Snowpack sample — Buffalo Mountain, Silverthorne, Colorado, USA (2/22/26, 2:02 PM MST)
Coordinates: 39.622, -106.113
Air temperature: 33 °F
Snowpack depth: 63 cm
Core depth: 10 cm
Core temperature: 32 °F
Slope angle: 11°, slope face: 116°
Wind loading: low
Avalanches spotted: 0
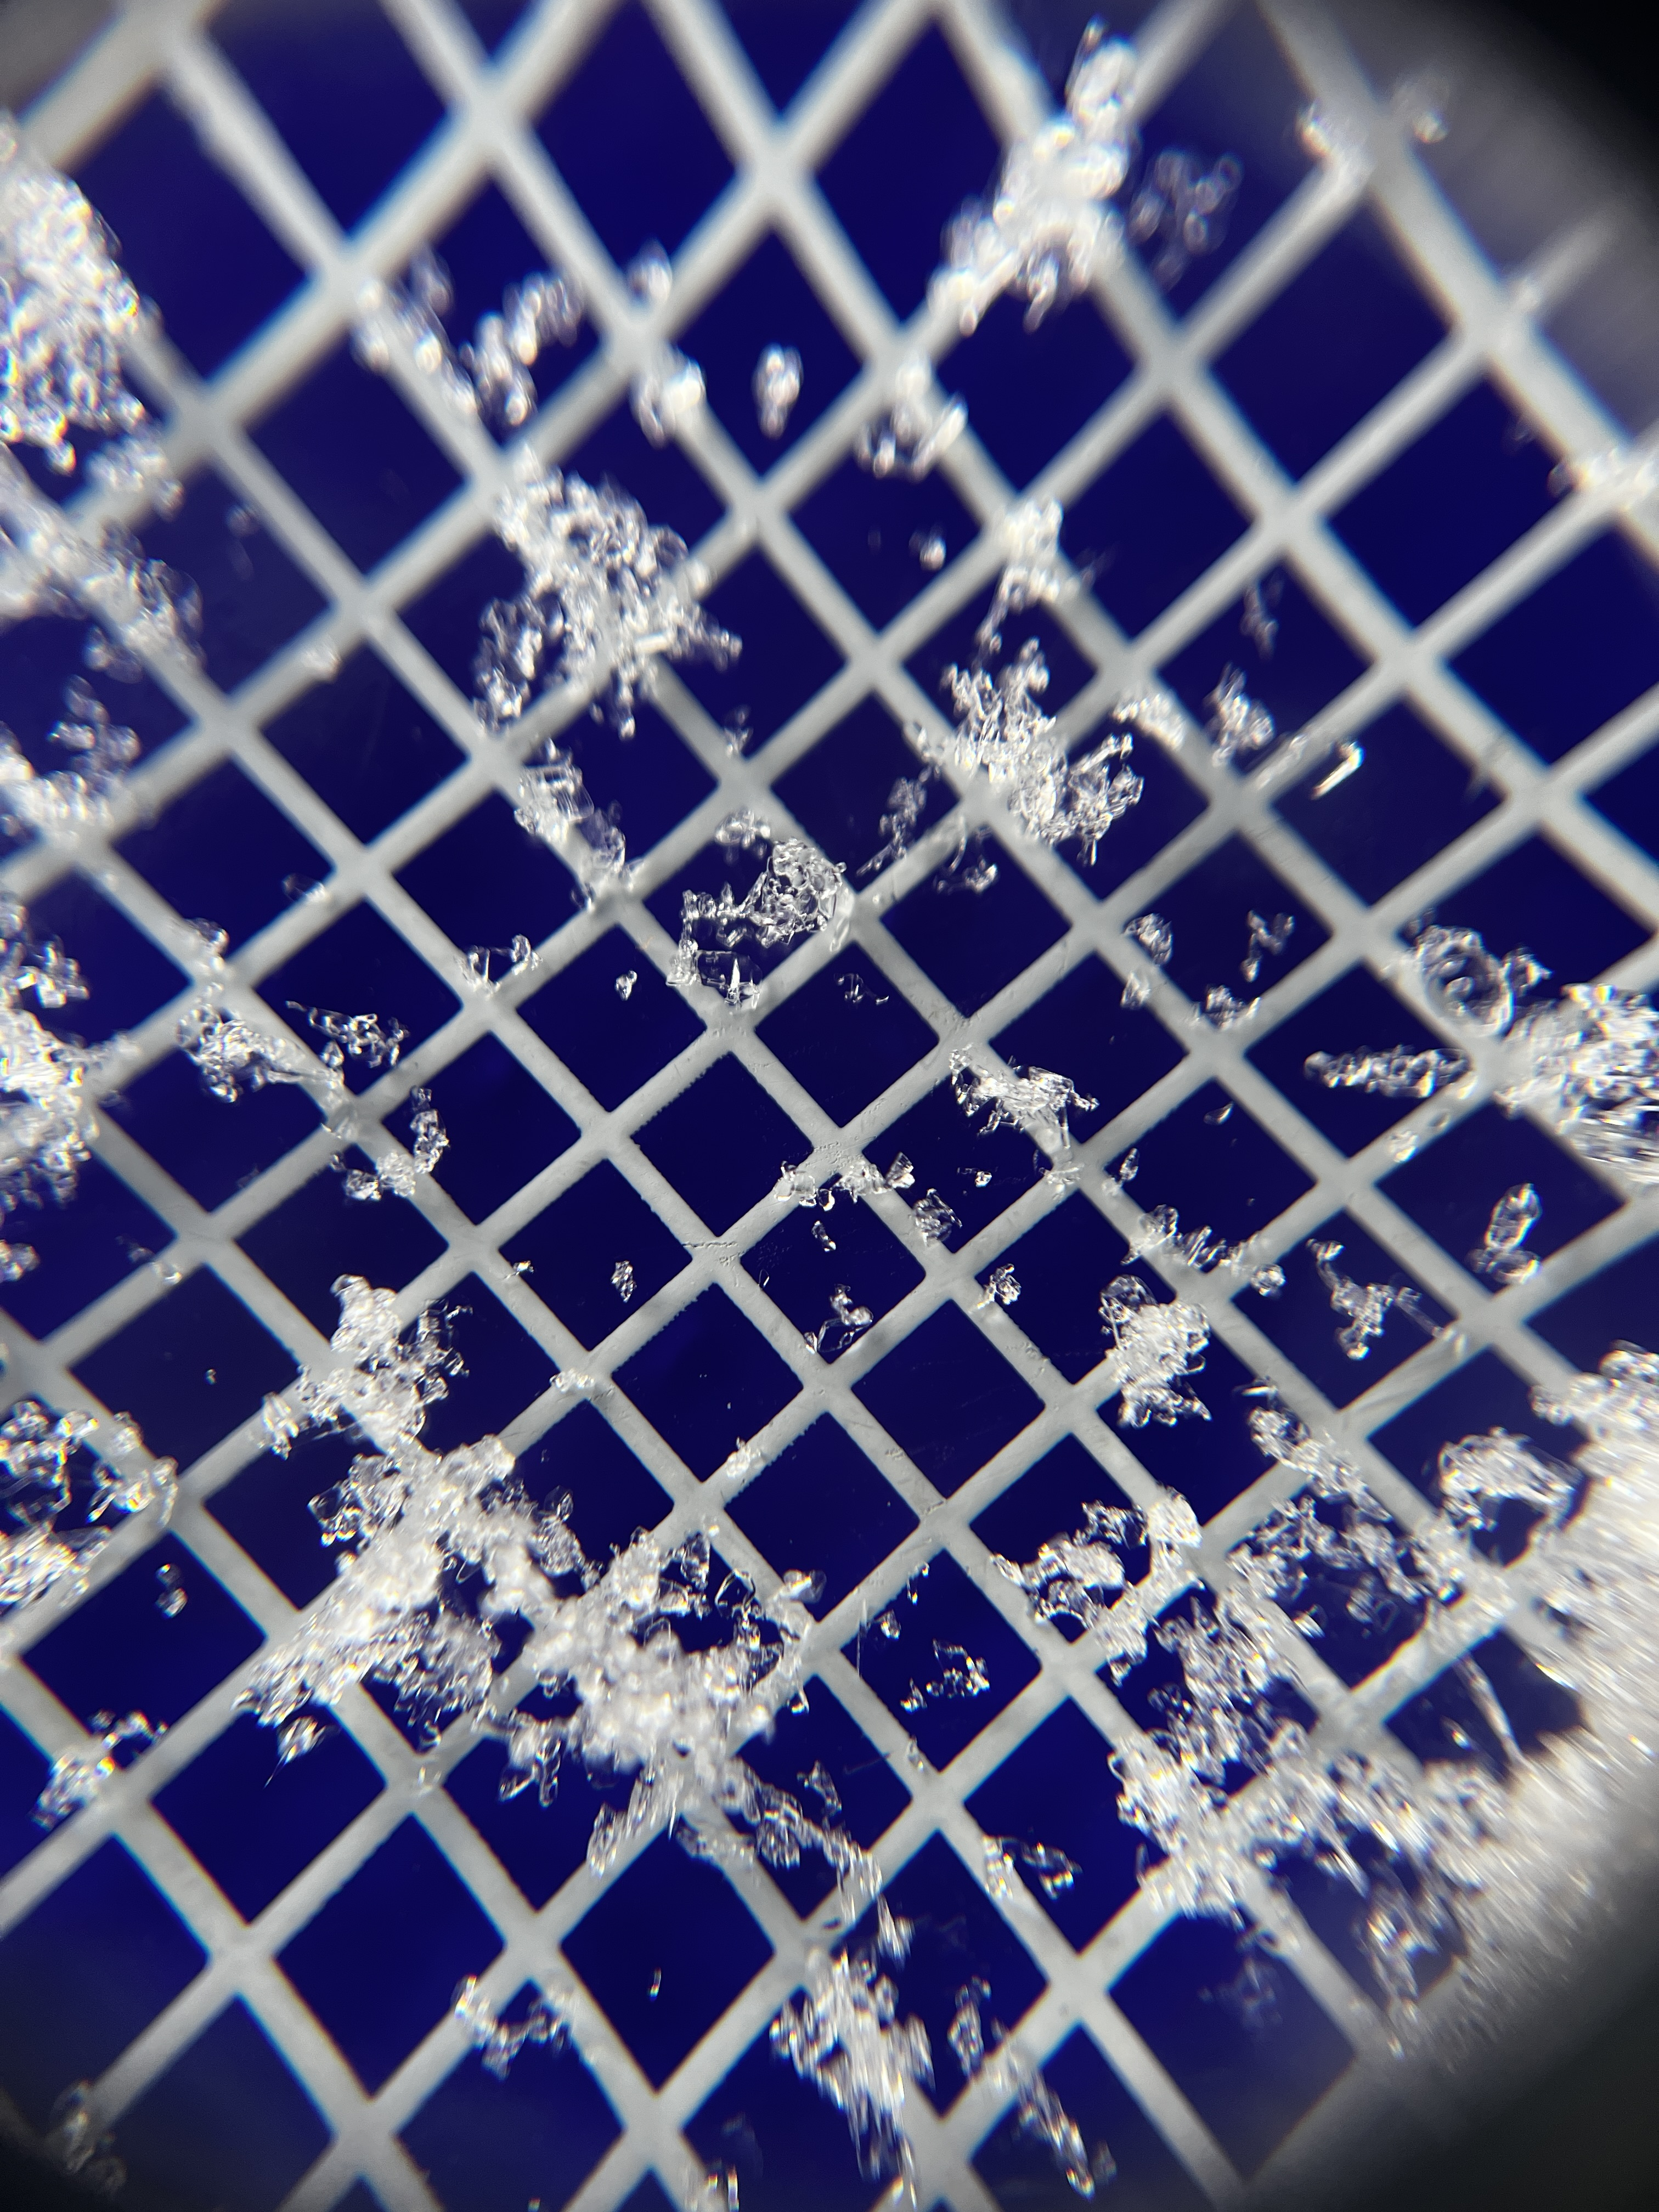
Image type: magnified_profile
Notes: In a firebreak similar to site 1, minimal wind loading with no spotted avalanches (not many faces in view though)